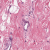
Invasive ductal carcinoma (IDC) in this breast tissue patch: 0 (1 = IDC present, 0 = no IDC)